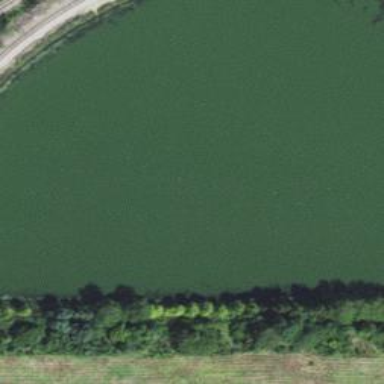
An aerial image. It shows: Lake with natural water.